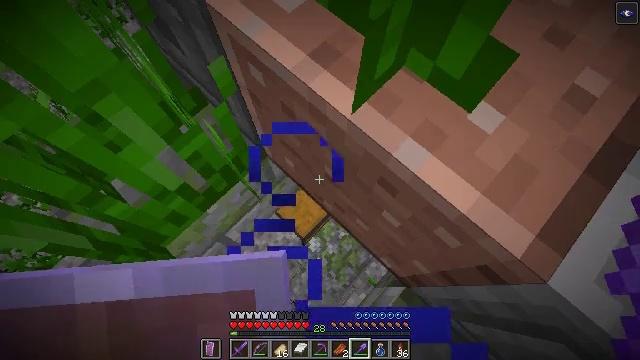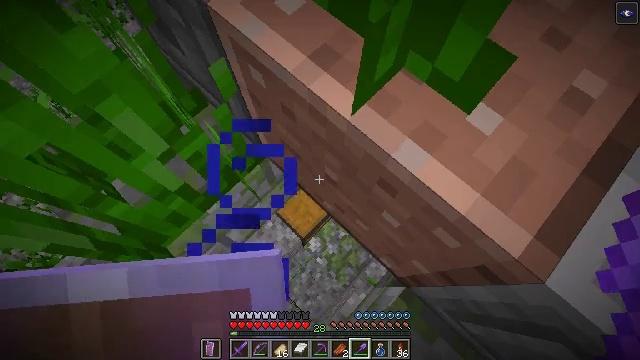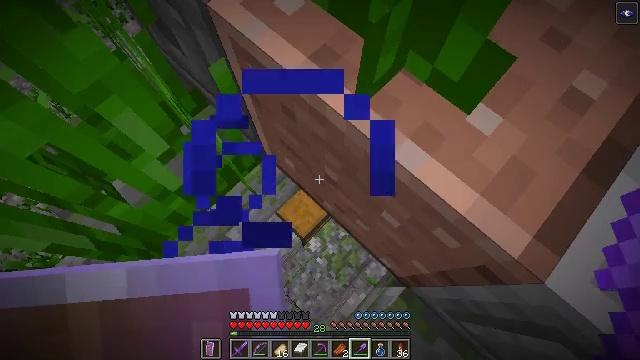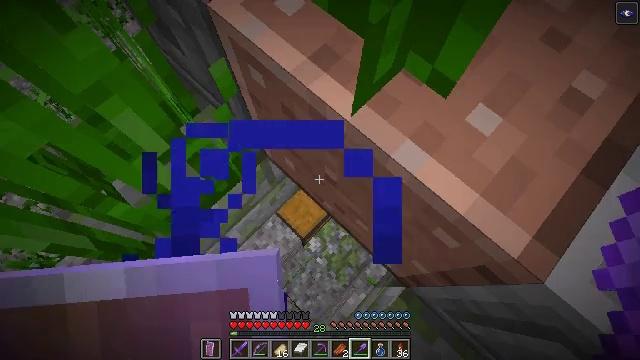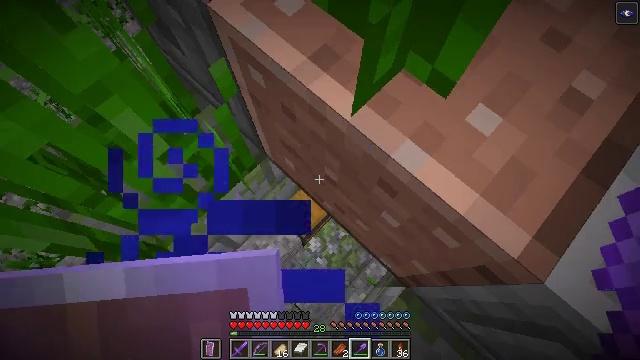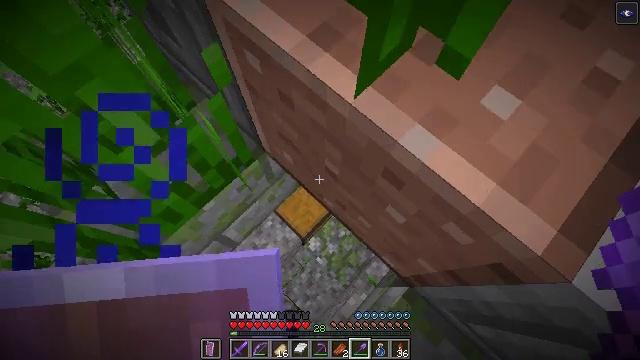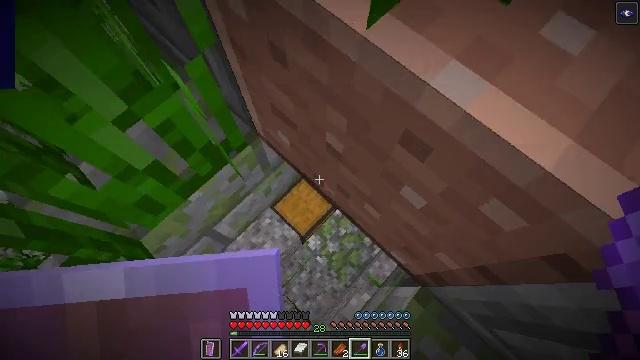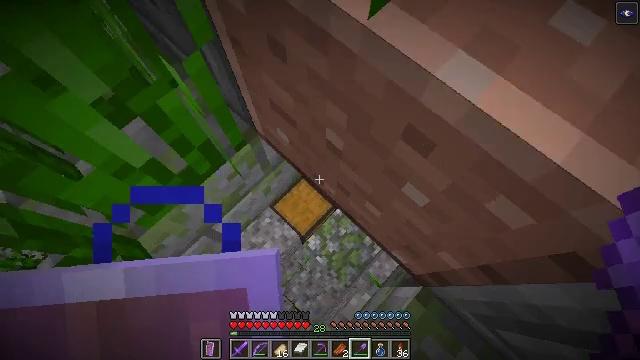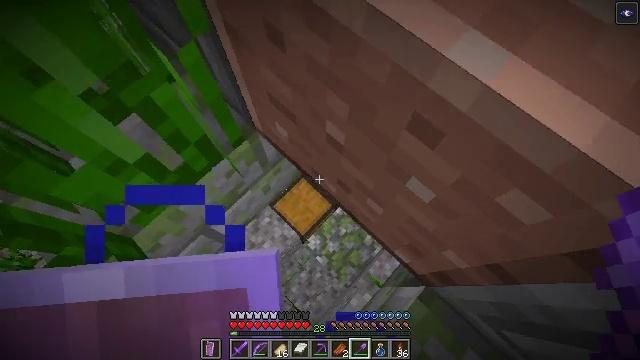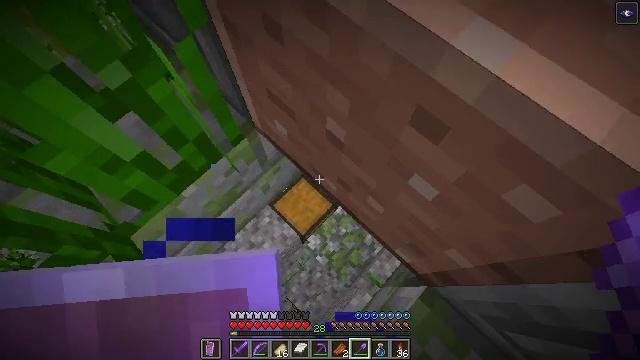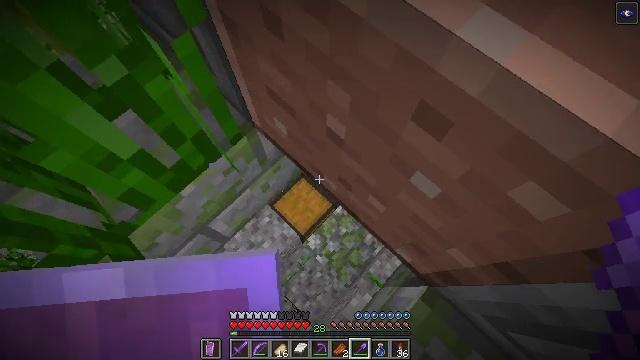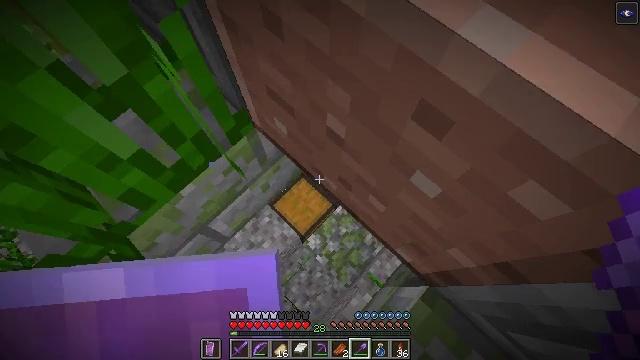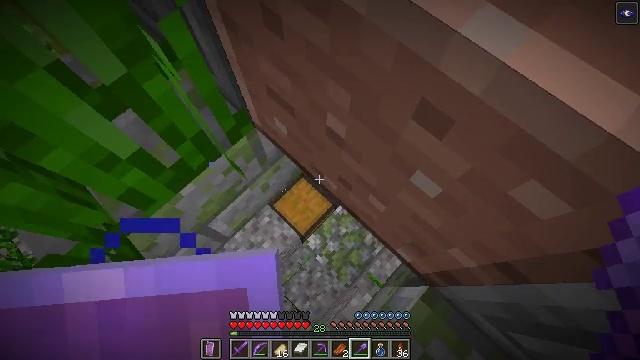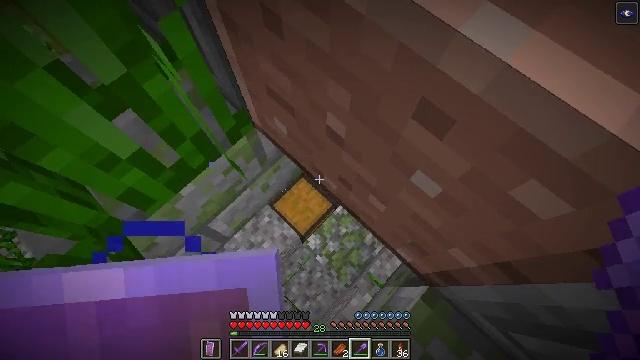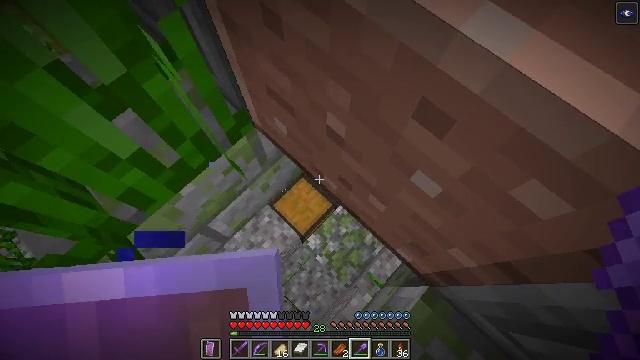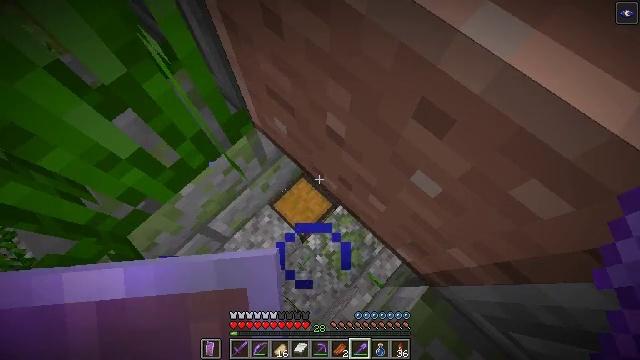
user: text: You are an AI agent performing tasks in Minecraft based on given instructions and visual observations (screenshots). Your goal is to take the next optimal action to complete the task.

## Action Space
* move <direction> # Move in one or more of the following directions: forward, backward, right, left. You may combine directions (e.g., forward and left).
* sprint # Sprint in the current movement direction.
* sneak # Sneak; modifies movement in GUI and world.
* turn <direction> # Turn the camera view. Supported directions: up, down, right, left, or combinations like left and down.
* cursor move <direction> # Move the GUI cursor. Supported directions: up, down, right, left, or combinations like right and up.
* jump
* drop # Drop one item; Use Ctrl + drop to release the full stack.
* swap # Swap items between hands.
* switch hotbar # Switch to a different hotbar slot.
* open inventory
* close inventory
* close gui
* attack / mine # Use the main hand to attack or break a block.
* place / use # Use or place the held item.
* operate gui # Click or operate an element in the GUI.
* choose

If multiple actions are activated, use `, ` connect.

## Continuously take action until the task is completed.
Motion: motion action
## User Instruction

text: Break the gravel block.
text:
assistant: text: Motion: no_op
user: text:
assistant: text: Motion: no_op
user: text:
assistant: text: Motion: no_op
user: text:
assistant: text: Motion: sprint
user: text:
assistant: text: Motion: sneak
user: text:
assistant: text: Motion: sneak
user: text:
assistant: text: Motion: sneak
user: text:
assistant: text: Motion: sneak
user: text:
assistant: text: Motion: sneak
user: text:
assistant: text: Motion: sprint
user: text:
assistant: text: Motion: sneak
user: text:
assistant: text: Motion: sneak
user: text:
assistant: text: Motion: sprint
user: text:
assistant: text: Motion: sneak
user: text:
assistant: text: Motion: sprint
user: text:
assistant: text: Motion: sprint
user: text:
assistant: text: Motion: sneak
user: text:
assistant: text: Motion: sneak
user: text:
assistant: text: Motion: no_op
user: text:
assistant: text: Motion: turn down
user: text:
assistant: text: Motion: turn left and down
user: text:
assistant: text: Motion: turn down
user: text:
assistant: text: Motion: no_op
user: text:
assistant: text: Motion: no_op
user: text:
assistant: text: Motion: no_op
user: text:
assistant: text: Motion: no_op
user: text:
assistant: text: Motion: move left
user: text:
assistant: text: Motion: move left
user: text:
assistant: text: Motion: move left
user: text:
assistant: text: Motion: move left